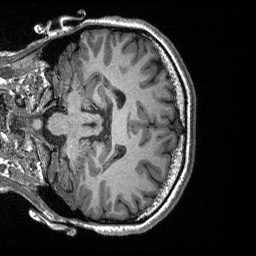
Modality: T1w
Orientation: coronal
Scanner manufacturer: siemens
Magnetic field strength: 3 T
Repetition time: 2.3 s
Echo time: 0.00226 s